Question:
I know having to view an img link might suck, but please help. I really do need it.
The picture posted contains what I want to achieve, however I want to be able to move the entire collage by just having to command the '<div>'. Although, right now, I am able to move the images but that includes having to change the absolute positioning individually every time I have to add something above the image collage. Also, the images need to stack over each other in a particular order. This is my code:
'''
body {
margin: 0;
}
h1 {
margin: 0;
text-align: center;
color: #dbdbdb;
font-family: 'Dosis', sans-serif;
font-size: 4rem;
}
.title-holder {
background-color: #333333;
margin: 0;
padding-top: 7rem;
padding-bottom: 7rem;
}
.photo-holder {
height: 60rem;
background-color: #333333;
}
.pic {
width: 20%;
border-radius: 100%;
position: absolute;
display: inline-block;
}
.pic:hover {
z-index: 15;
width: 22%;
}
.camera {
right: 24rem;
top: 30.5rem;
z-index: 3;
}
.coffee {
top: 14rem;
right: 25rem;
z-index: 7;
}
.flower {
right: 38rem;
top: 42rem;
z-index: 6;
width: 22rem;
}
.plane {
top: 25rem;
right: 40rem;
z-index: 4;
}
.plane:hover {
width: 25%;
}
.wing {
left: 25rem;
top: 15rem;
z-index: 5;
}
.bike {
left: 20rem;
top: 32rem;
z-index: 5;
}
'''
'''
<link href="https://fonts.googleapis.com/css2?family=Dosis:wght@300&display=swap" rel="stylesheet">
<section>
<div class="name-holder">
<h3>Mohd Yusuf Patrawala</h3>
</div>
</section>
<div class="title-holder">
<h1>Those Things that make me fall in Love.</h1>
</div>
<div class="photo-holder">
<img class="pic bike hvr-grow" src="https://picsum.photos/200" alt="">
<img class="pic coffee hvr-bounce-in" src="https://picsum.photos/200" alt="">
<img class="pic flower hvr-bounce-in" src="https://picsum.photos/200" alt="">
<img class="pic plane hvr-bounce-in" src="https://picsum.photos/200" alt="">
<img class="pic wing hvr-grow" src="https://picsum.photos/200" alt="">
<img class="pic camera hvr-grow" src="https://picsum.photos/200" alt="">
</div>
</section>
'''
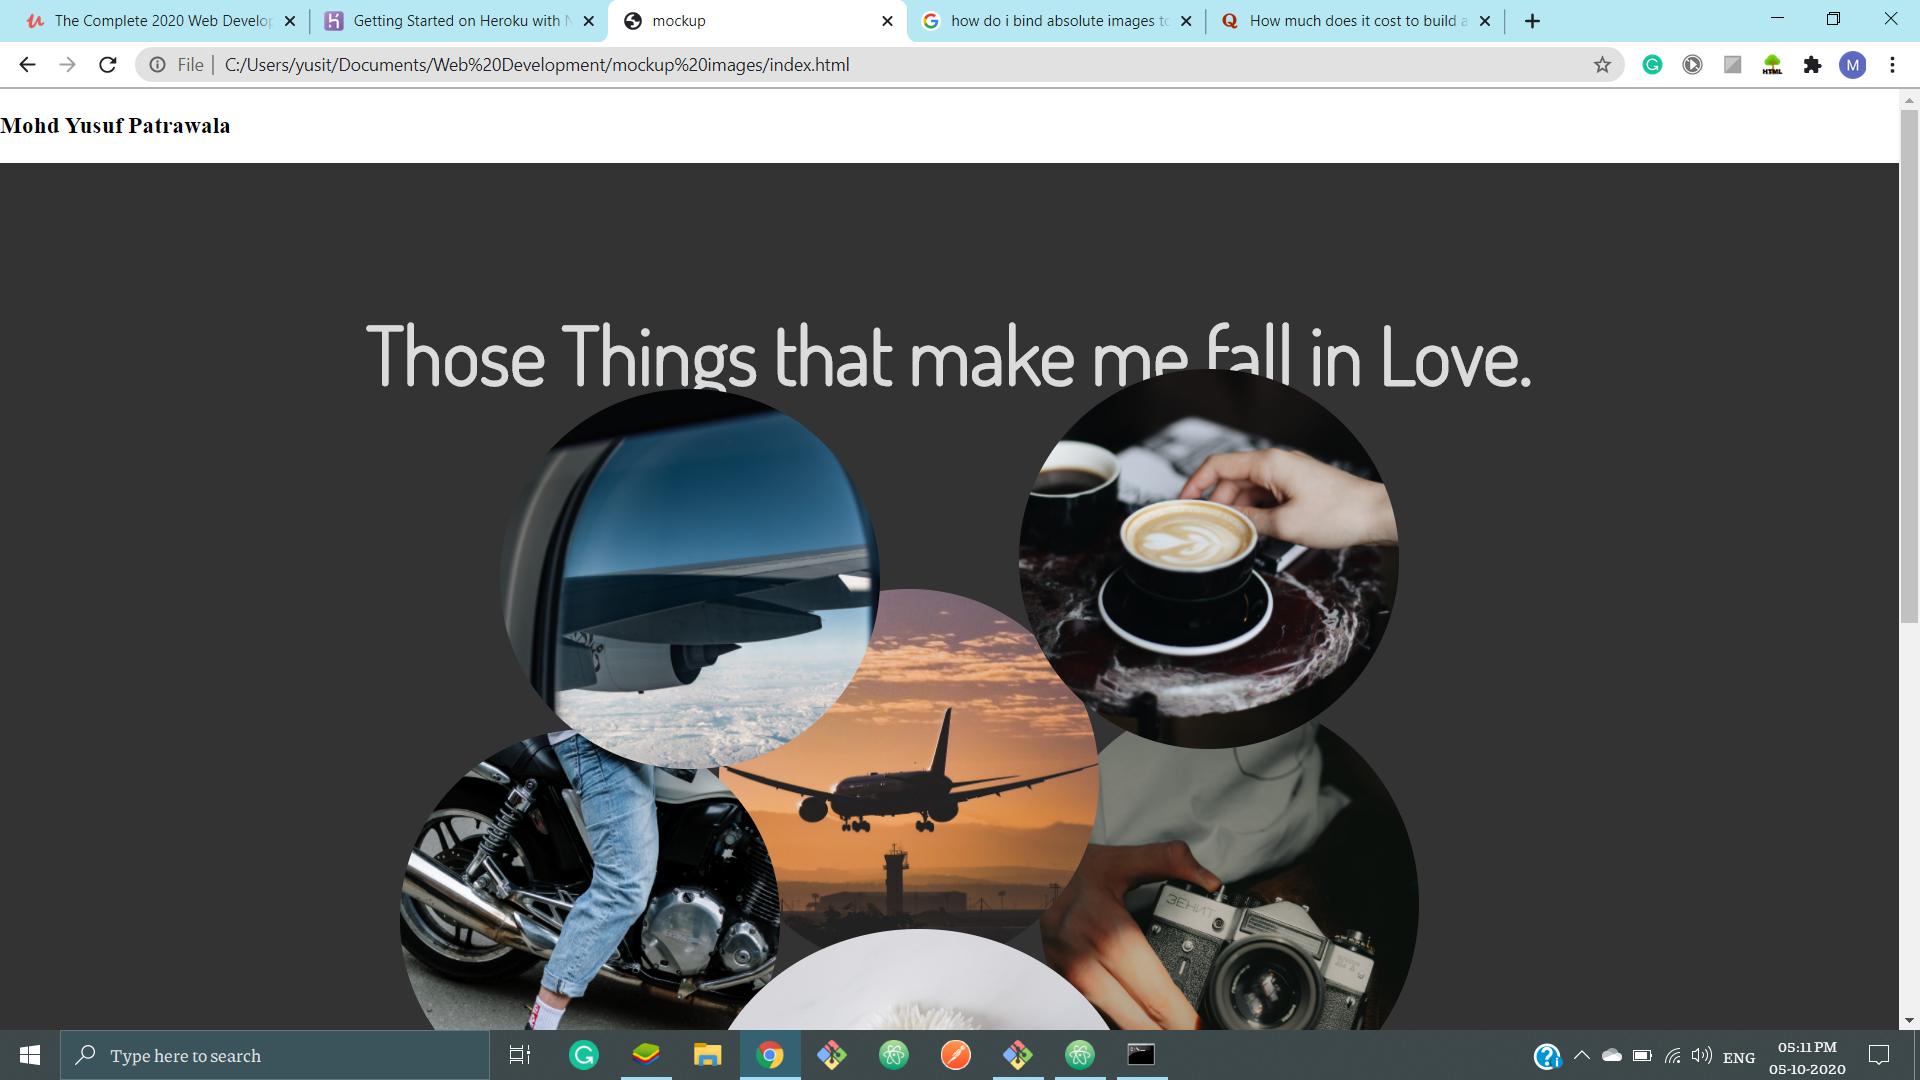
Answer: All you need is to give the '.photo-holder' div 'position: relative' style and position the images accordingly.
The originally shared HTML code had one dangling '<section/>' tag.
'border-radius' should be 50% instead of 100%(but it does not make any visible difference).
You can now move all the images at once only by playing with 'top''left''.photo-holder'
Open the code snippet in full-screen mode for better visibility.
'''
body {
margin: 0;
}
h1 {
margin: 0;
text-align: center;
color: #dbdbdb;
font-family: "Dosis", sans-serif;
font-size: 4rem;
}
.title-holder {
background-color: #333333;
margin: 0;
padding-top: 7rem;
padding-bottom: 7rem;
}
.photo-holder {
height: 60rem;
position: relative;
background-color: #333333;
}
.pic {
width: 25%;
cursor: pointer;
border-radius: 50%;
position: absolute;
transform: translate(-50%, -50%);
}
.pic:hover {
z-index: 15;
width: 35%;
}
.camera {
left: 65%;
top: 65%;
z-index: 3;
}
.coffee {
top: 35%;
left: 65%;
z-index: 7;
}
.flower {
left: 50%;
top: 65%;
z-index: 6;
}
.plane {
top: 50%;
left: 50%;
z-index: 4;
}
.wing {
left: 35%;
top: 35%;
z-index: 5;
}
.bike {
left: 35%;
top: 65%;
z-index: 5;
}
'''
'''
<link href="https://fonts.googleapis.com/css2?family=Dosis:wght@300&display=swap" rel="stylesheet">
<section>
<div class="name-holder">
<h3>Mohd Yusuf Patrawala</h3>
</div>
</section>
<div class="title-holder">
<h1>Those Things that make me fall in Love.</h1>
</div>
<div class="photo-holder">
<img class="pic bike hvr-grow" src="https://picsum.photos/200" alt="">
<img class="pic coffee hvr-bounce-in" src="https://picsum.photos/200" alt="">
<img class="pic flower hvr-bounce-in" src="https://picsum.photos/200" alt="">
<img class="pic plane hvr-bounce-in" src="https://picsum.photos/200" alt="">
<img class="pic wing hvr-grow" src="https://picsum.photos/200" alt="">
<img class="pic camera hvr-grow" src="https://picsum.photos/200" alt="">
</div>
'''